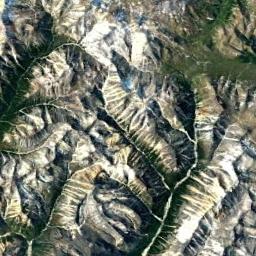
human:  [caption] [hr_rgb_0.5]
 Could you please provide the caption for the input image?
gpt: There is snow on the part of the snowberg .

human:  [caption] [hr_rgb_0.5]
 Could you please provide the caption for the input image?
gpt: The snowberg is partly covered with snow and ice and lots of knife-edge ridges remain at the top of the snowberg .

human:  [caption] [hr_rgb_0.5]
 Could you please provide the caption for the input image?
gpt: White, Brown, And green transitions from the peaks to the bottom of the peaks in the Snow Mountain Range .

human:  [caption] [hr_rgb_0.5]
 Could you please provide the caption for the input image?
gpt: The snow berg is consist of bare land and white snow .

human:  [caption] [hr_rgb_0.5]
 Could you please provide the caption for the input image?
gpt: There are some snow on the snowberg .